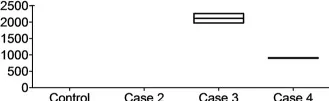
The cell-surface-expressed IL-12Rbeta1 protein in the affected children is reduced and functionally impaired. BCG lysate.
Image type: pathology (immunostaining)